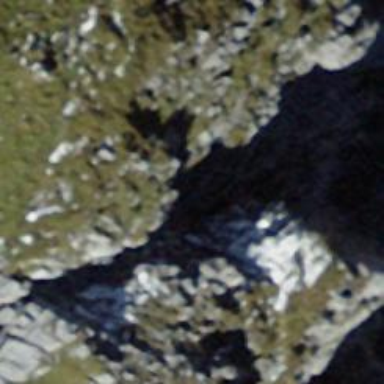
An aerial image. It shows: Cliff in nature.